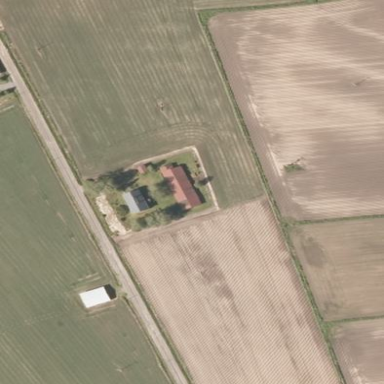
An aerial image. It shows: Farmyard area.